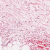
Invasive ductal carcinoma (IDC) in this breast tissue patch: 0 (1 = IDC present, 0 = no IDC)